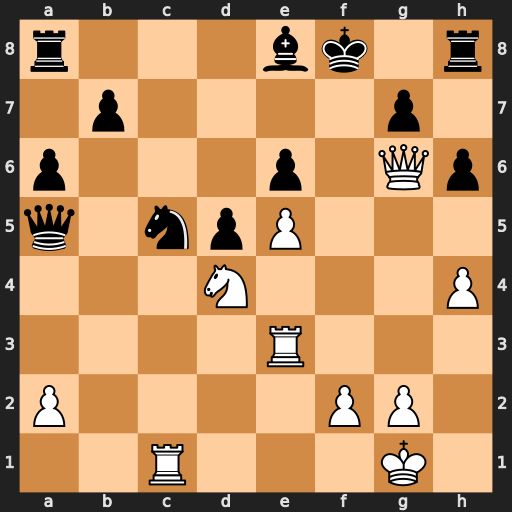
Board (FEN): r3bk1r/1p4p1/p3p1Qp/q1npP3/3N3P/4R3/P4PP1/2R3K1
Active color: w
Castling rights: -
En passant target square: -
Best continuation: Nxe6+ Ke7 Qxg7+